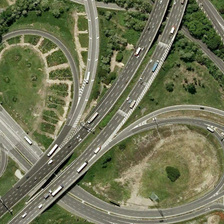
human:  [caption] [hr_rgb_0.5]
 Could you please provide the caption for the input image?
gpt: many green trees are near a viaduct with some cars .

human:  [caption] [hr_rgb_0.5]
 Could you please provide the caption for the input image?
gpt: many green trees are near a viaduct with some cars .

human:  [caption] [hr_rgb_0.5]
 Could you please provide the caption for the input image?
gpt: many green trees are near a viaduct with some cars .

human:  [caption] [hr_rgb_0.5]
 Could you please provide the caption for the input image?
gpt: many green trees are near a viaduct with some cars .

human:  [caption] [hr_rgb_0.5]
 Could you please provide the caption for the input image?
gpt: many green trees are near a viaduct with some cars .